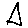
Label: triangle